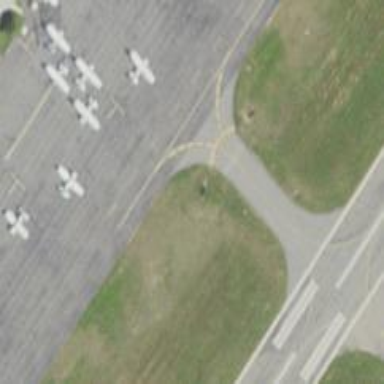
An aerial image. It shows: Image of taxiway at airport.